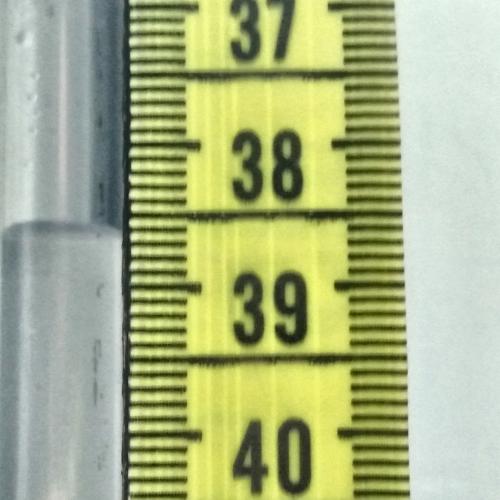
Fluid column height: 38.6 cm